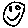
Label: smiley face